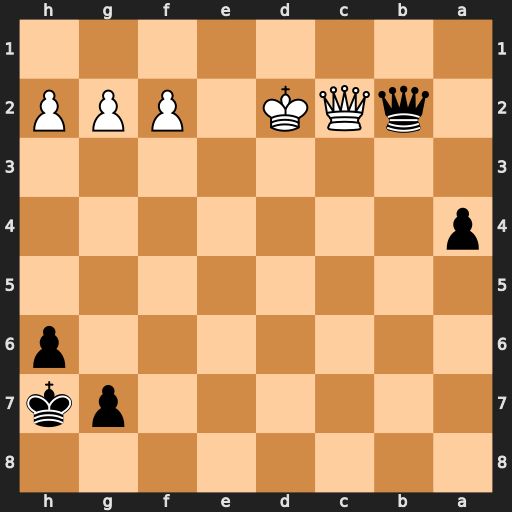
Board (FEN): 8/6pk/7p/8/p7/8/1qQK1PPP/8
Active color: b
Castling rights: -
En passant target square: -
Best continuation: Qxc2+ Kxc2 Kg6 Kb2 Kf5 Ka3 Ke4 Kxa4 Kd3